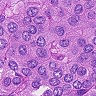
Metastatic tissue present: yes